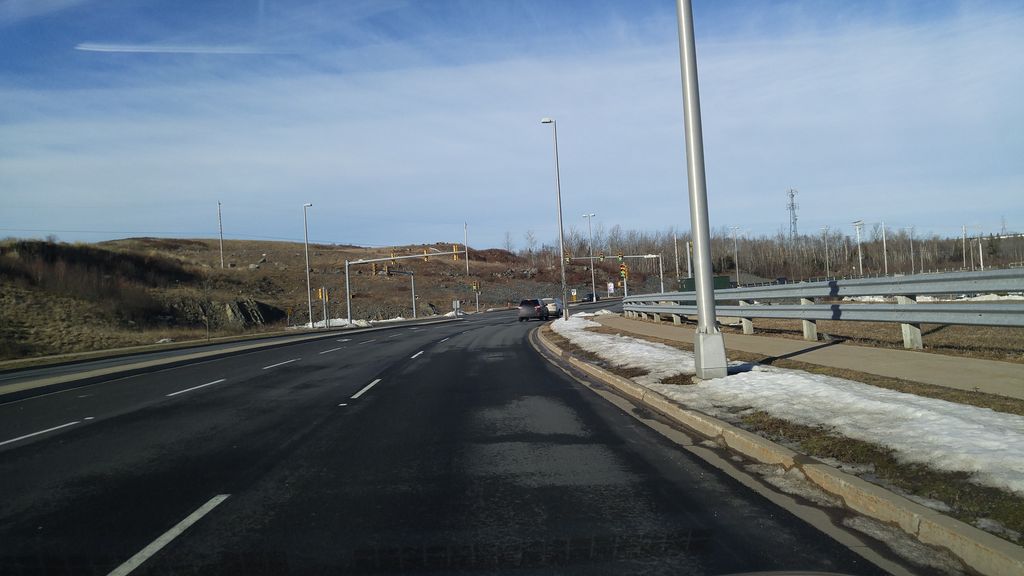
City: halifax